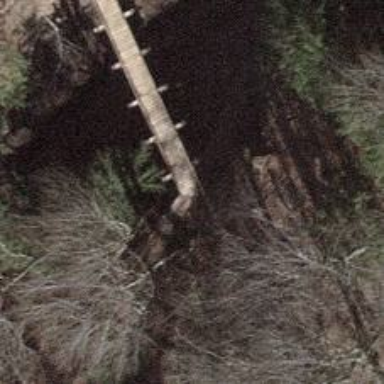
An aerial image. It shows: Path leading to bridge.